Question: I have a Nav that has a drop down sub menu. When the drop down appears i would like a union of menu + drop down like this:

so that if the mouse exits this entire block in pink, then the sub nav disappears. Currently, if the mouse exits only the drop down, the dropdown is gone.
I saw <URL> but combining the class together did not work for me.
Here's <URL>
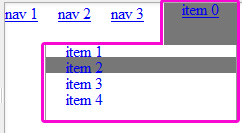
Answer: Why don't just remove the subClass from targets of both 'mouseenter' AND 'mouseleave'? Like <URL>:
'''
var animate;
$(".myClass").mouseenter(function () {
clearTimeout(animate);
$('.myClass').css('background-color','#777');
$('.mySubClass').css('display','inline');
});
$(".myClass").mouseleave(function() {
animate = setTimeout(function(){
$('.myClass .mySubClass').css('display','none');
$('.myClass').css('background-color','#49616a');
}, 800);
});
'''
... as '.myClass' covered area IS already a union of menu and drop (as the corresponding element includes both link and dropdown menu).
I've fixed another potential bug here: it's possible to sequence mouseleave-mouseenter events too fast, then timeout function will fire even though it shouldn't (as the cursor stays in the menu area). To prevent this, an additional variable ('animate') has been added; it stored the timeout in the 'mouseleave' handler and clears it in the 'mouseenter' one.